Question: I used this to use my XNA game in visual studio 2012, everything worked perfectly as it looks but when I click on the debug button on the top bar, "Start Debugging" and "Start Without Debugging" are grayed out and I click on them. I can still click on the "Start" arrow, when I do I get the following error message.

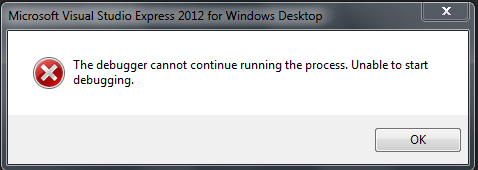
Answer: XNA Solutions come with 2 projects, the Game project and the Content project. Make sure you have the Game Project set as the "start up project". To do this right-click the game project and click "Set as start-up project", it should now work fine.